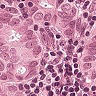
Metastatic tissue present: yes